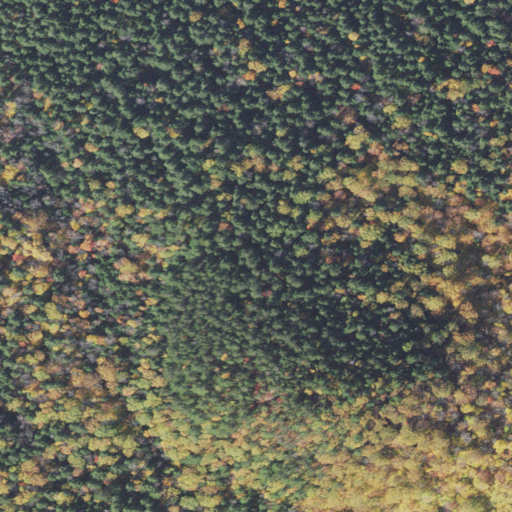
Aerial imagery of mountain in New Hampshire named Sugarloaf containing evergreen forest, mixed forest, and deciduous forest